【题型】填空题　【知识点】函数　【难度】easy
已知函数$f(x)=\begin{cases}
-x^2 - 2x + 1, & x<0 \\
|\log_2 x|, & x>0
\end{cases}$，若方程$f(x)=a$有四个不同的解$x_1,x_2,x_3,x_4$，且$x_1<x_2<x_3<x_4$，$x_4\cdot |x_1+x_2|+\dfrac{16}{x_3\cdot x_4^2}$的取值范围是\underline{\qquad}.
【解答】
\noindent 【答案】$\left[8\sqrt{2},12\right)$\\
\noindent 【解析】作函数$f(x)$的图象如下图所示：\\

\noindent 由图象可知，方程$f(x)=a$有四个不同的解$x_1,x_2,x_3,x_4$，且$x_1<x_2<x_3<x_4$，\\
\noindent 需满足$1<a<2$，则由二次函数的对称性可知，$x_1+x_2=-2$，\\
\noindent 由对数函数的图象及性质可知，$\dfrac{1}{4}<x_3<\dfrac{1}{2}$，$2<x_4<4$，$|\log_2 x_3|=|\log_2 x_4|$，\\
\noindent 则$-\log_2 x_3=\log_2 x_4$，$x_3x_4=1$，$\therefore x_4|x_1+x_2|+\dfrac{16}{x_3x_4^2}=2x_4+\dfrac{16}{x_4}$，$\left(2<x_4<4\right)$，\\
\noindent 而函数$y=2x+\dfrac{16}{x}=2\left(x+\dfrac{8}{x}\right)$在$\left(2,2\sqrt{2}\right]$递减，在$\left[2\sqrt{2},4\right)$上递增，\\
\noindent 当$x=2\sqrt{2}$时，$y_{\min}=8\sqrt{2}$，当$x=2$或$4$时，$y=12$，故其取值范围为$\left[8\sqrt{2},12\right)$.
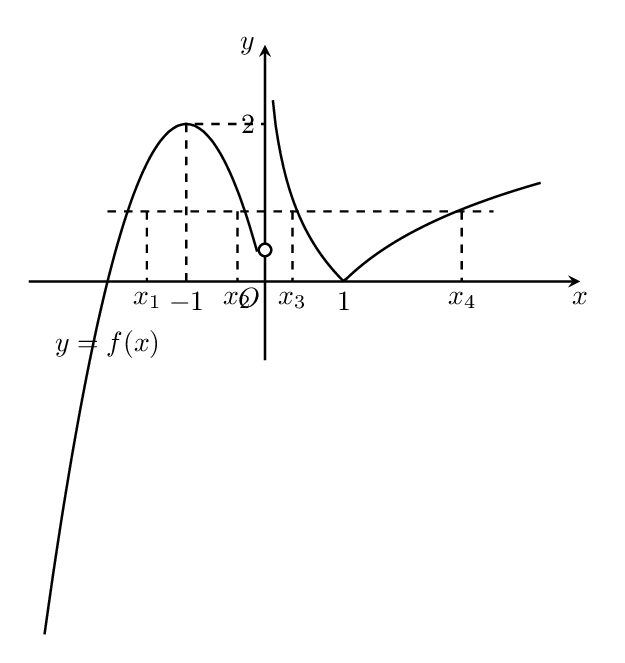